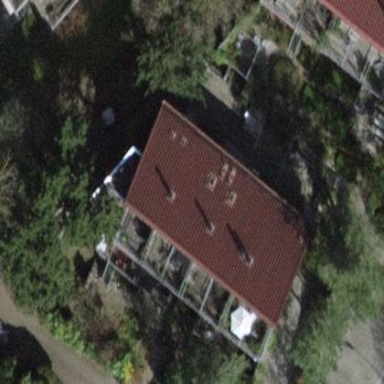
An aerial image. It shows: Building with shed roof design.